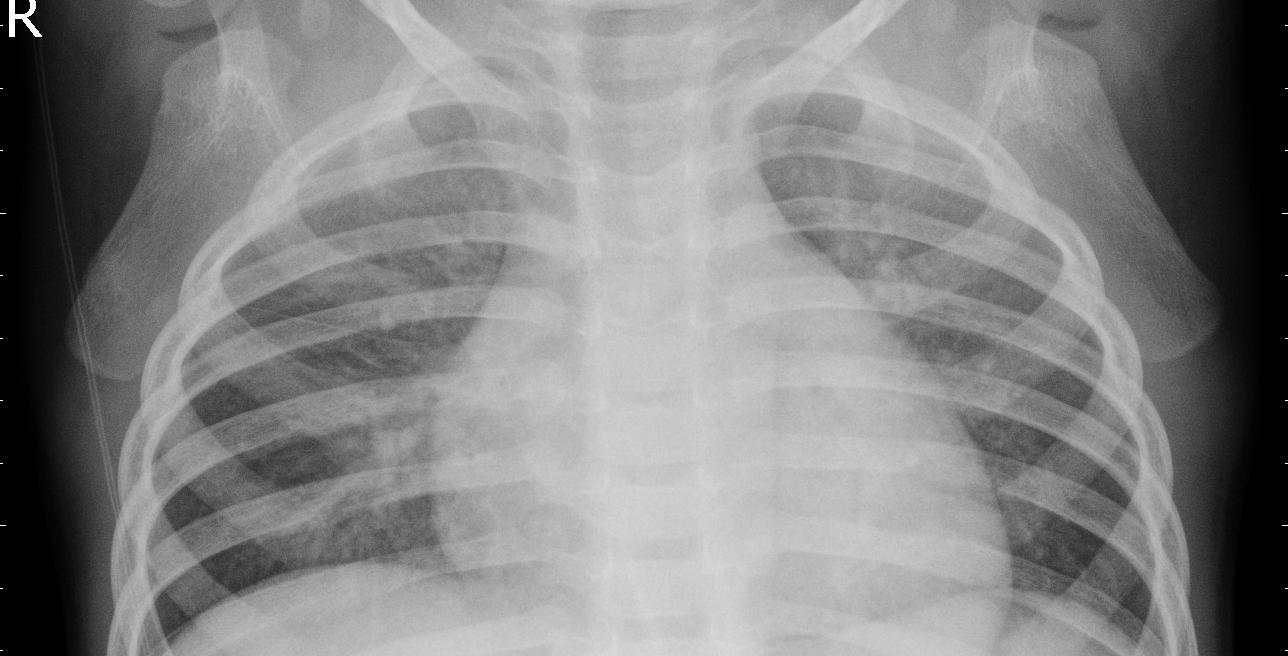
Diagnosis: PNEUMONIA